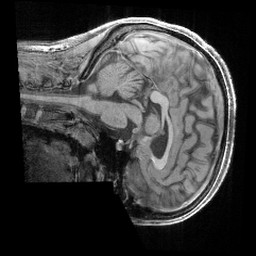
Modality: T1w
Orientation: sagittal
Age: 27
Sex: female
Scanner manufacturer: siemens
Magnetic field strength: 3 T
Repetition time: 2.4 s
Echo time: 0.00241 s